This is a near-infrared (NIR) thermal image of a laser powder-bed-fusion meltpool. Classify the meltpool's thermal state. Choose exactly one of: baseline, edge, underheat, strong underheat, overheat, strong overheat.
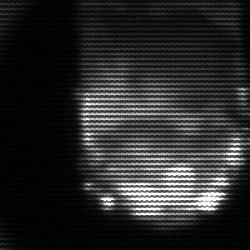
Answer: baseline